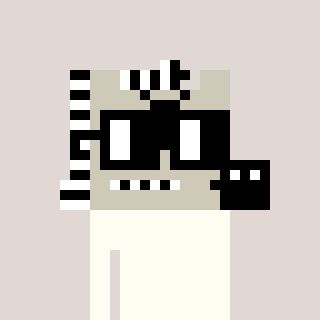
a pixel art character with square black glasses, a zebra-shaped head and a teal-colored body on a warm background